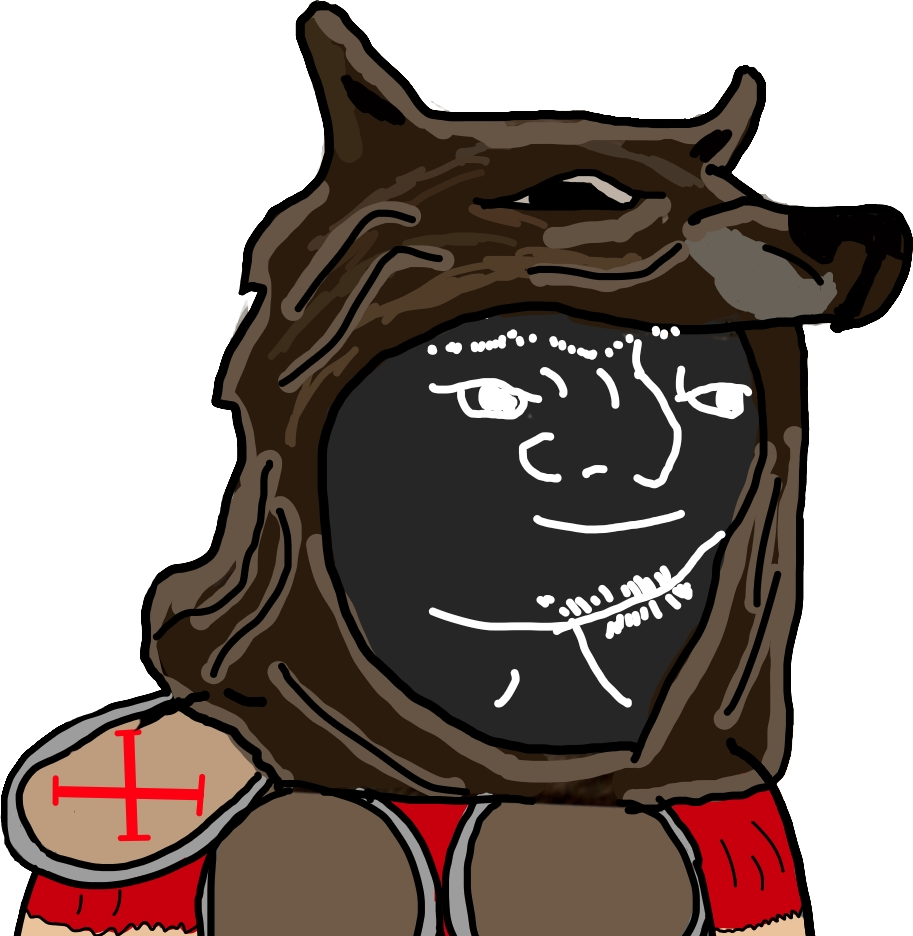
Label: 5_Boomer